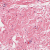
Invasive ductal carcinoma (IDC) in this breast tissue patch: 0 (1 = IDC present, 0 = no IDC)